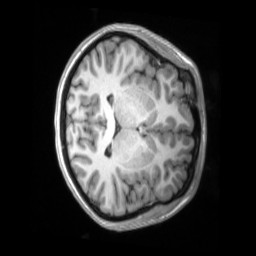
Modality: T1w
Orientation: axial
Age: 20
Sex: female
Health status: ill
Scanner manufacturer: siemens
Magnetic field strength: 3 T
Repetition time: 2.2 s
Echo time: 0.00157 s